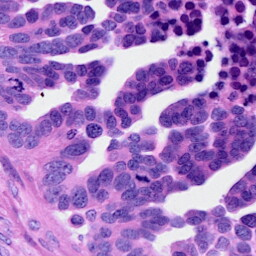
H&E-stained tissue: Ovarian